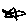
Label: star